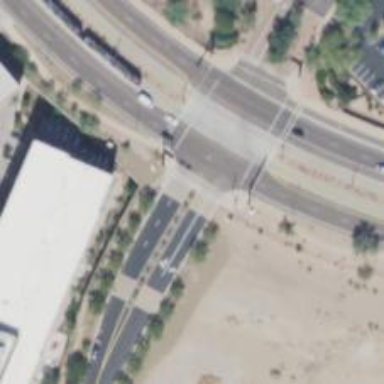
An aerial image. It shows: Solid stop line on the road.